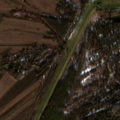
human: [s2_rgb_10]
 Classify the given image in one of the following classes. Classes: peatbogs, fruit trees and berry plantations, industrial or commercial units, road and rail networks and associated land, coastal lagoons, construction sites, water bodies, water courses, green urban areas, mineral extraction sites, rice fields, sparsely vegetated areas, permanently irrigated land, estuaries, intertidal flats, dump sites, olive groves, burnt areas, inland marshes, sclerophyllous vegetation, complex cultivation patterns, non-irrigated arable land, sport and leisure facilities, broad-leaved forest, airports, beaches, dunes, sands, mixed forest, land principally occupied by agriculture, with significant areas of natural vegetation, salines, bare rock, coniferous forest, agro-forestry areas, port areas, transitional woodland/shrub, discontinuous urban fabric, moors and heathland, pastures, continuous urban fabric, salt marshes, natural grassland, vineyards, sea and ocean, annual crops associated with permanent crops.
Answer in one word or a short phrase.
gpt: non-irrigated arable land, broad-leaved forest, transitional woodland/shrub, water bodies